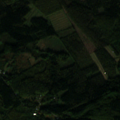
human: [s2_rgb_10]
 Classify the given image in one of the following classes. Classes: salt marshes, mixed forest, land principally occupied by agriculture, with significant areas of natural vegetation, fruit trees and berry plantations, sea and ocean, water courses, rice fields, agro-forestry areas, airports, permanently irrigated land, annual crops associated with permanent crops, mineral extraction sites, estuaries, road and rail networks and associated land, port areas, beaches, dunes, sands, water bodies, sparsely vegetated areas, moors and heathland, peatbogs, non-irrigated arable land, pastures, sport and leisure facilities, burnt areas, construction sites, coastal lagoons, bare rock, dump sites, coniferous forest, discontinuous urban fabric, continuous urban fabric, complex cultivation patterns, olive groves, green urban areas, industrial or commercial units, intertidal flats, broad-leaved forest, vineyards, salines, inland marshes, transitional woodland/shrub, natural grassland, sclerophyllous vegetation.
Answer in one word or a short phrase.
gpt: broad-leaved forest, mixed forest